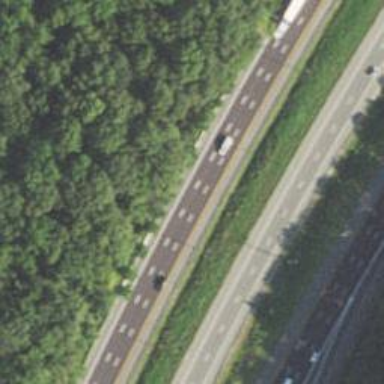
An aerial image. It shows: Motorway.